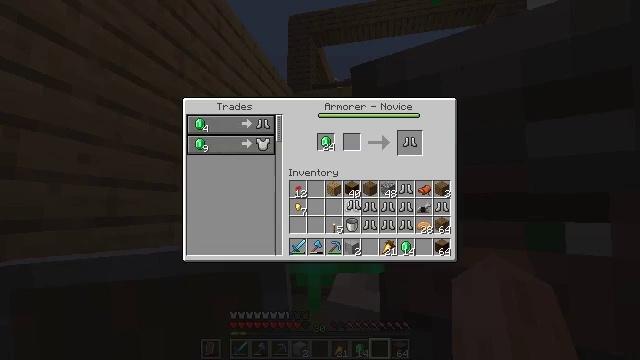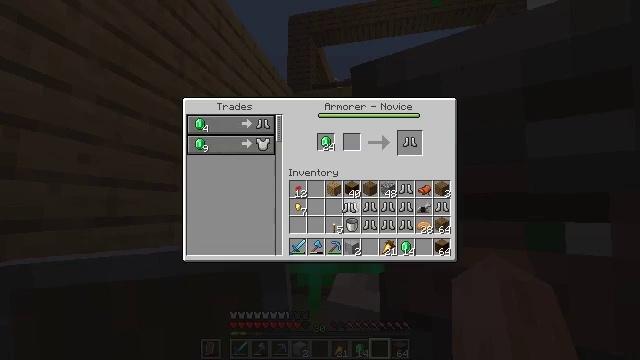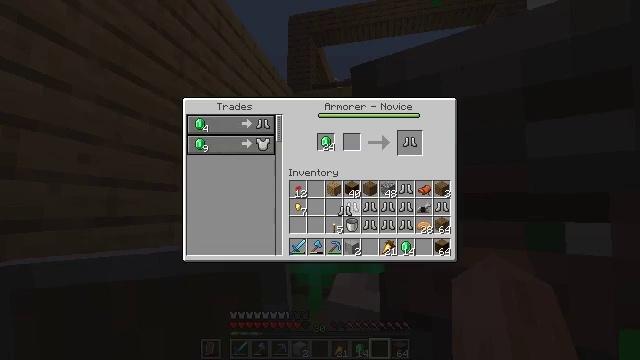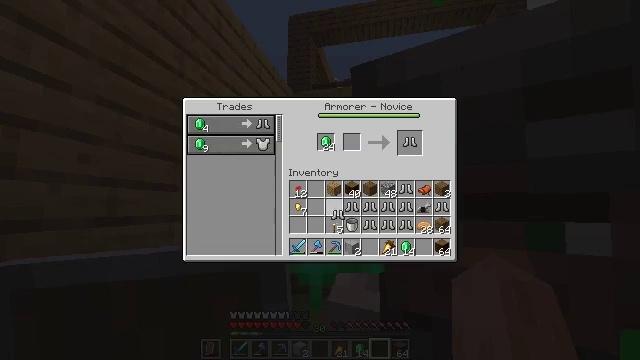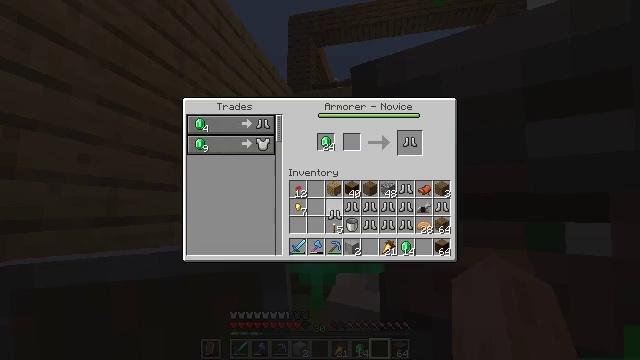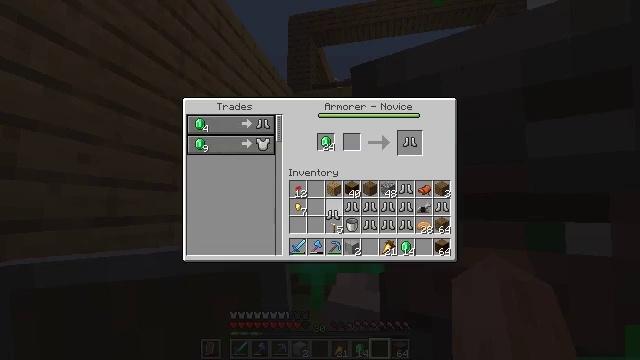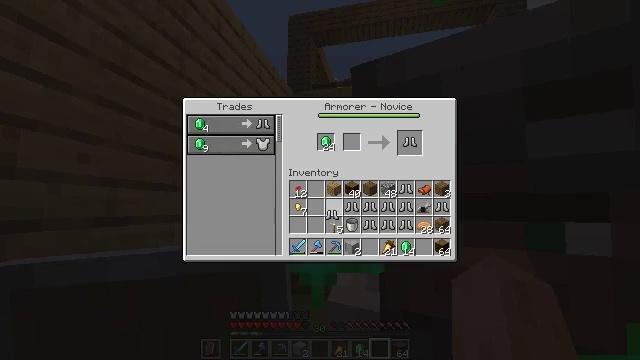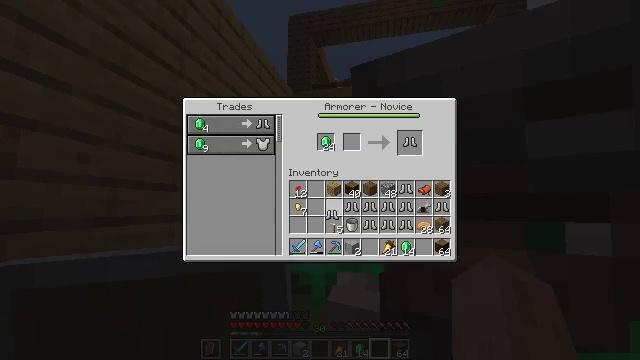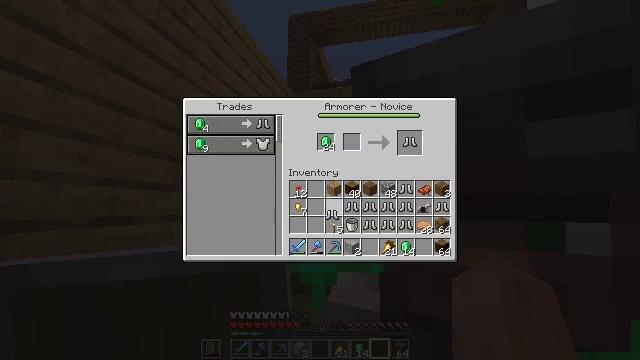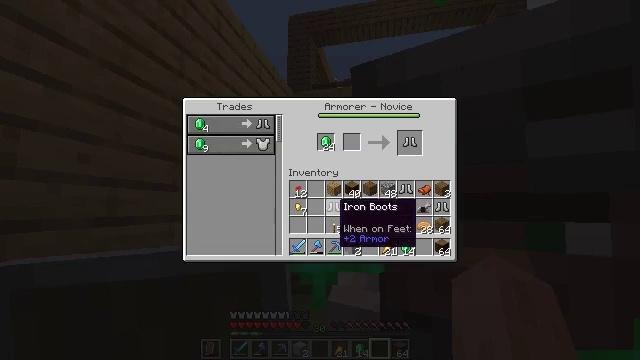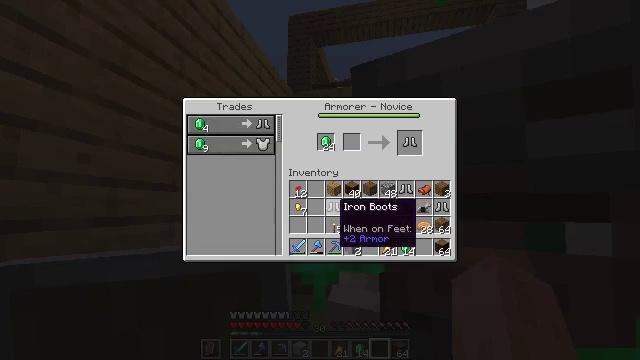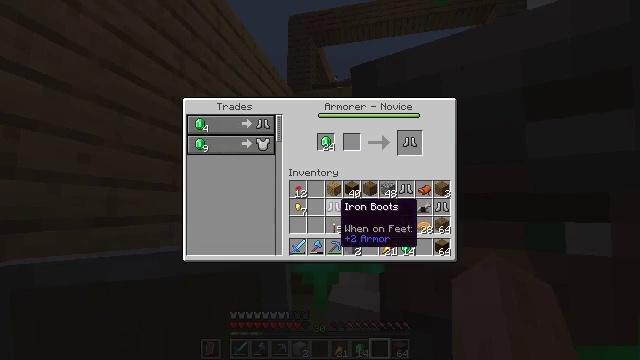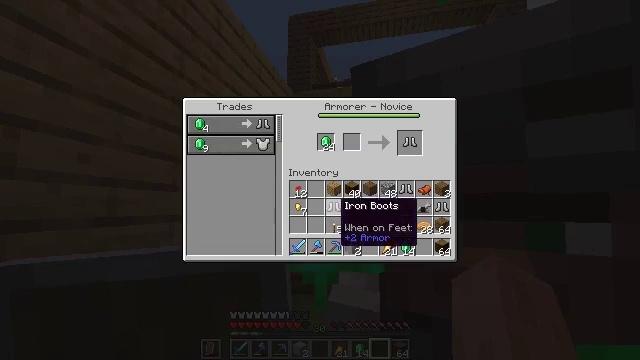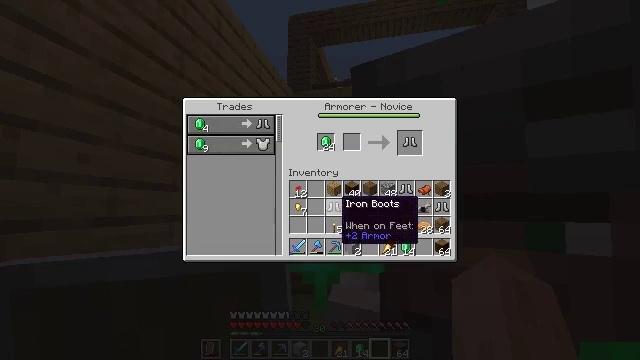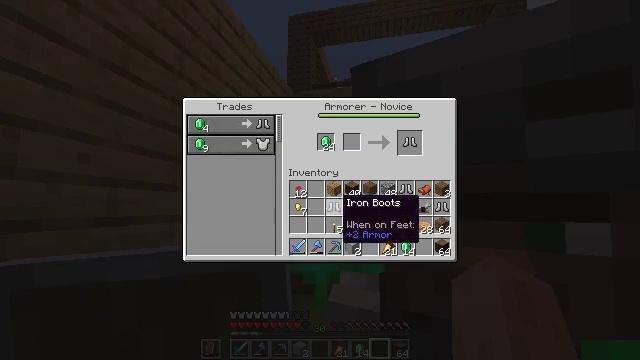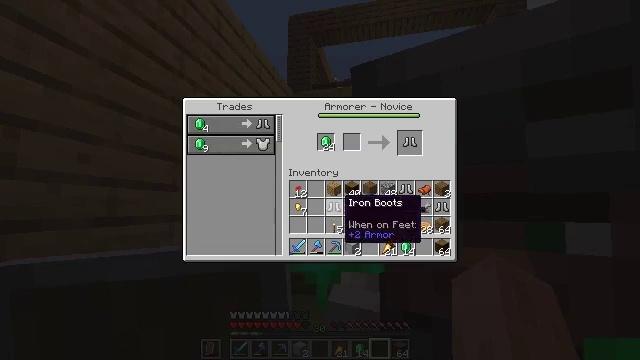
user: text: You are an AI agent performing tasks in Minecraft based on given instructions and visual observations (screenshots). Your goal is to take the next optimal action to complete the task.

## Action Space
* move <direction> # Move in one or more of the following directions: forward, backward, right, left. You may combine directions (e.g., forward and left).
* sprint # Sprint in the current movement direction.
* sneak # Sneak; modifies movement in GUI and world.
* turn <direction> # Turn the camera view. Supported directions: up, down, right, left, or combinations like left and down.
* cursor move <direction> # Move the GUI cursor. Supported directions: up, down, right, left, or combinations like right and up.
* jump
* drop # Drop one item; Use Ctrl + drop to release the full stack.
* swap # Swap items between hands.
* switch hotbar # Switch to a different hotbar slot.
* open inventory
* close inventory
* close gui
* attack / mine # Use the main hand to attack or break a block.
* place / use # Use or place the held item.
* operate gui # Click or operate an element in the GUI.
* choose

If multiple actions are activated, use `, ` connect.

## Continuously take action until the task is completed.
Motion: motion action
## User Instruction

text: Use the crafting table to get chainmail boots.
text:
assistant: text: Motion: open gui
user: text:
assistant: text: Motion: no_op
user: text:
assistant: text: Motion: cursor move left
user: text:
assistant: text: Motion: no_op
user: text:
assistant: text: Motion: no_op
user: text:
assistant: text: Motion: operate gui
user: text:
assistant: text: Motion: operate gui
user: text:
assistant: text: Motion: operate gui
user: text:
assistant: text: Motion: no_op
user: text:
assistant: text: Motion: no_op
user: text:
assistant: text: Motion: no_op
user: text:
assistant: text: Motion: no_op
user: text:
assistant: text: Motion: no_op
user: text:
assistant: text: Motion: no_op
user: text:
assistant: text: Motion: no_op
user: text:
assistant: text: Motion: cursor move right and down
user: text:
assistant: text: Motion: turn right and down, close gui
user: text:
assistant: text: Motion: turn right and down
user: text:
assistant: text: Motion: turn right
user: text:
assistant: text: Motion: turn right
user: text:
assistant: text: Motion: turn right and up
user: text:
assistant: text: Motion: no_op
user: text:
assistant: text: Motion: no_op
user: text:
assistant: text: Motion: turn left and up
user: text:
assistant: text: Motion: no_op
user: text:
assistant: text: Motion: turn left and down
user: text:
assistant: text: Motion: turn left and down
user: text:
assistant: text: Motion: turn left and down
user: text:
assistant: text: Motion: move forward, turn left
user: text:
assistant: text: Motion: move forward, turn left and down